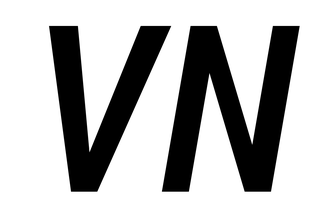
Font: Roboto-Italic_Condensed_Medium_Italic